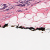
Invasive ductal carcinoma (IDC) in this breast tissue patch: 0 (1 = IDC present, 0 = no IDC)